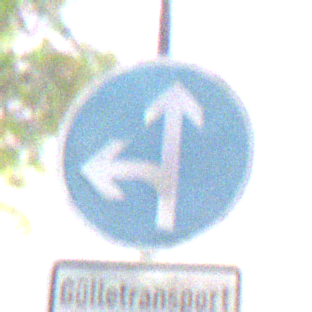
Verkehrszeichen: VorgeschriebeneFahrtrichtungGeradeausOderLinks
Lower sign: BesondereFahrzeugeUndTransportgueter12
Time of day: Night
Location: Outdoor (Suburban)
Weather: PartlyCloudy
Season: NotSpecified
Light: Artificial